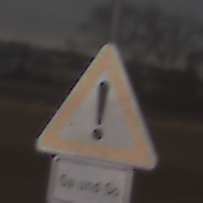
Verkehrszeichen: Gefahrenstelle
Zusatzzeichen unten: ZeitangabenMitBeschraenkungAufWochentage8
Umgebung: Outdoor, RoadRail
Tageszeit: Midday
Wetter: Overcast
Licht: Natural
Jahreszeit: NotSpecified
Kontrast: LowContrast